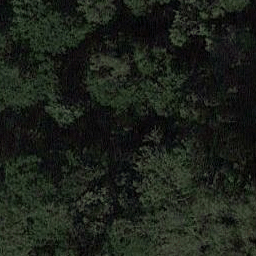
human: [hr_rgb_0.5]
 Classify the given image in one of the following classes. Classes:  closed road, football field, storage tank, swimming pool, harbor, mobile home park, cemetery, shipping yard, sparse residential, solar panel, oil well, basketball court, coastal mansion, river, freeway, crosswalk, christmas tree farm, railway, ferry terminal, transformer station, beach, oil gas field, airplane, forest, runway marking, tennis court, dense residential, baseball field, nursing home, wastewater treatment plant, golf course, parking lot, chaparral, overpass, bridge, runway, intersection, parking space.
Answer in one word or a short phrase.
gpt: forest